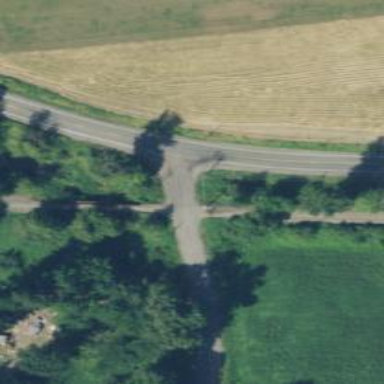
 passing through historic railroad ruins."